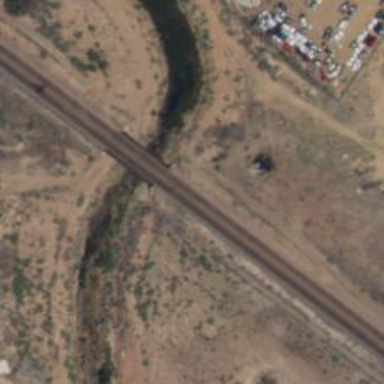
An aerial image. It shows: Railway track.